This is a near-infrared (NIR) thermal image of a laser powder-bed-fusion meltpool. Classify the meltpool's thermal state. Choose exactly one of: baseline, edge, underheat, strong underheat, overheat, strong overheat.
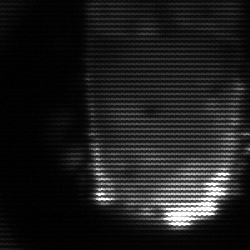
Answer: baseline